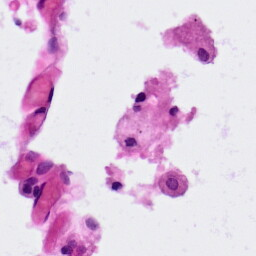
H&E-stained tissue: Lung